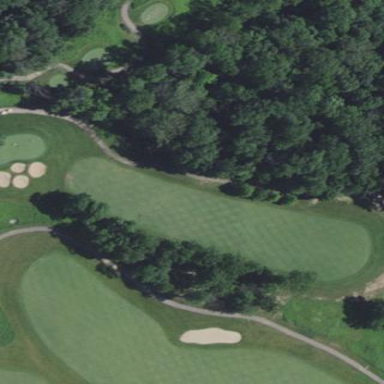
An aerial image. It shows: Grassy area designated as golf fairway.